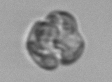
Label: Karenia